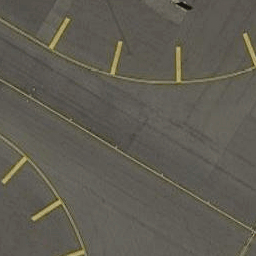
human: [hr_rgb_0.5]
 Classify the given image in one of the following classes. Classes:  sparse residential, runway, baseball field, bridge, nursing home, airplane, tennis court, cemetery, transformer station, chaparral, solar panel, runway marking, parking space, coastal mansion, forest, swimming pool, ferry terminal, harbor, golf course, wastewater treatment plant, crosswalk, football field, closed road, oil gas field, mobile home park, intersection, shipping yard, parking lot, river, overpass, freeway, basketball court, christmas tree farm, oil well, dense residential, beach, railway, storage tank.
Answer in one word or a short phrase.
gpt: runway marking